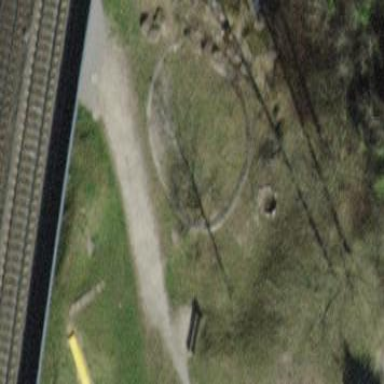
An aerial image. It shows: Sandpit at the playground.